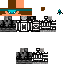
A female skeleton skin with dark skin, wearing brown helmet dressed in a black robe top and brown pants, featuring a closed mouth.